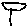
Label: tree